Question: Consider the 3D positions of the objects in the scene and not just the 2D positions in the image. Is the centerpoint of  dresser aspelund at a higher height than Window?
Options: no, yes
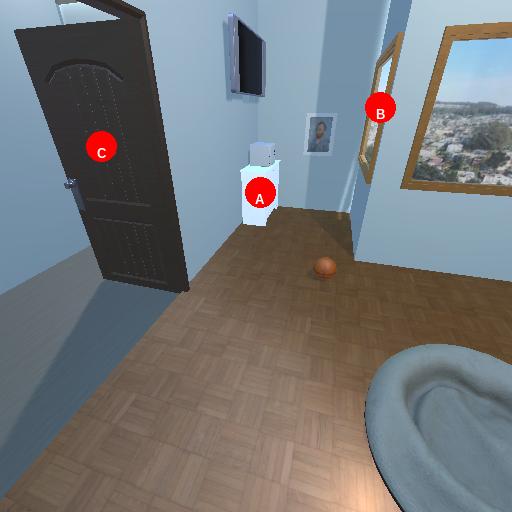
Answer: no